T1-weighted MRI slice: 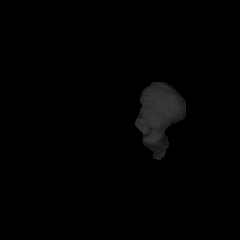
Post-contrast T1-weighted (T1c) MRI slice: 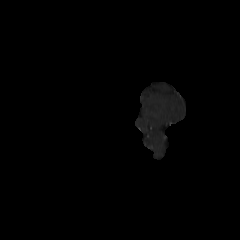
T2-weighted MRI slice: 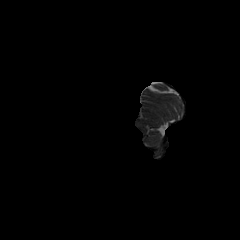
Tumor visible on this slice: no